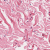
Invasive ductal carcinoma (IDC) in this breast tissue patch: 0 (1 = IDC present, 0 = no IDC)